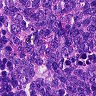
Metastatic tissue present: no